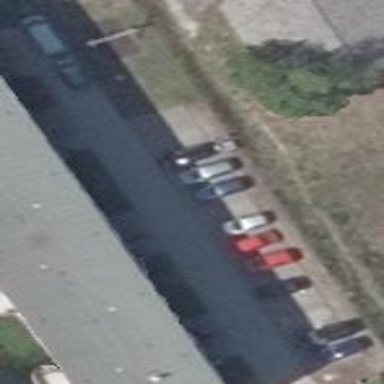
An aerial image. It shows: Parking area with surface.